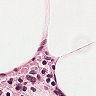
Metastatic tissue present: no